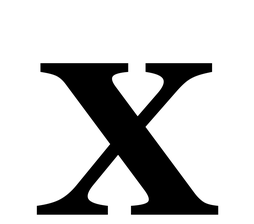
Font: LibreCaslonText_SemiBold